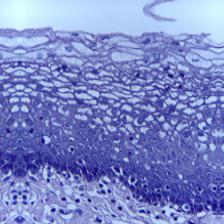
Diagnosis: Normal